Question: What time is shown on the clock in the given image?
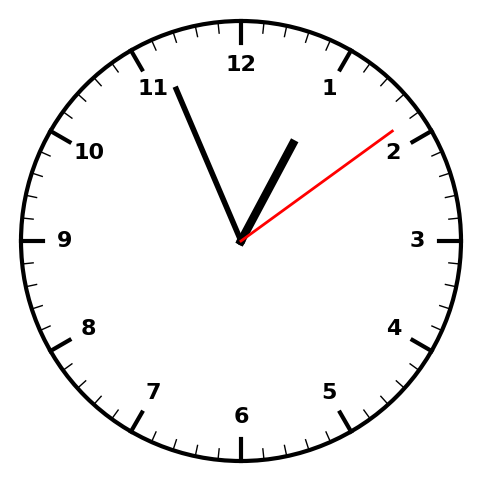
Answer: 12:56:09